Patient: sex M, age 51
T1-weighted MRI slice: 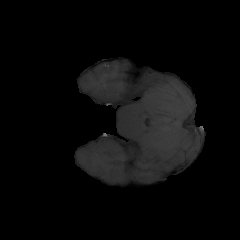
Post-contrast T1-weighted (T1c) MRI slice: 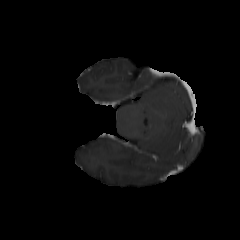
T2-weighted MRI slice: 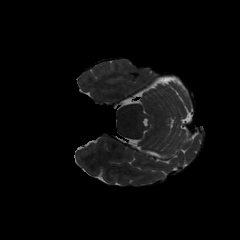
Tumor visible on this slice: no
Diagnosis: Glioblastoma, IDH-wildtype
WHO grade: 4